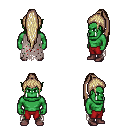
a pixel art fantasy rpg character, male body template, orc, green skin, gray tattered cape, red pants, white blonde extra-long topknot hairstyle, maroon shoes, four views (front, back, left, right), 2x2 character sprite sheet, small pixel art, hard edges, no anti-aliasing